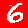
Digit: 6